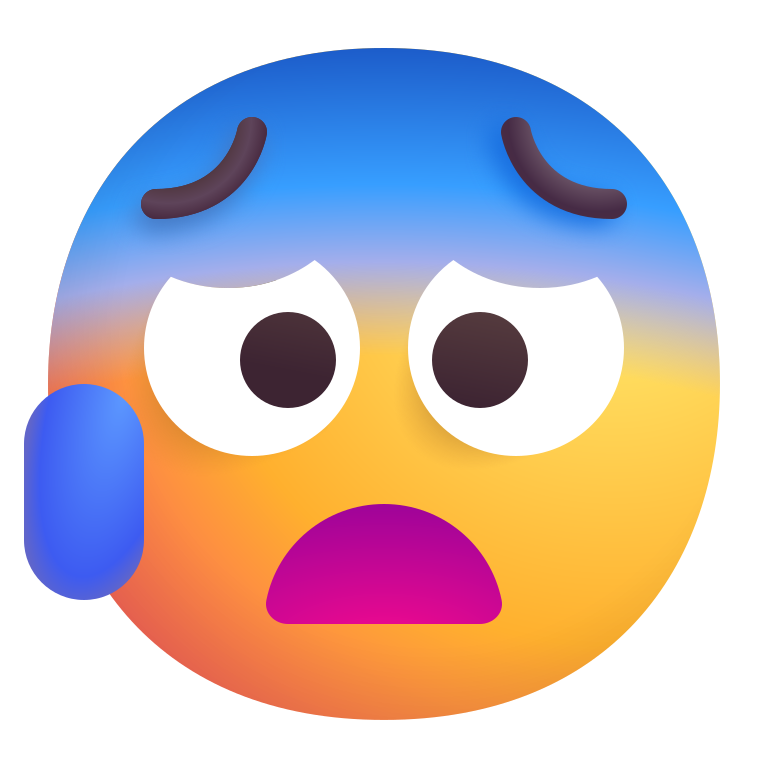
anxious face with sweat color